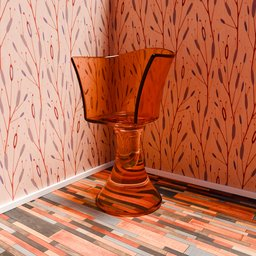
Label: furniture